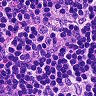
Metastatic tissue present: no